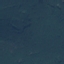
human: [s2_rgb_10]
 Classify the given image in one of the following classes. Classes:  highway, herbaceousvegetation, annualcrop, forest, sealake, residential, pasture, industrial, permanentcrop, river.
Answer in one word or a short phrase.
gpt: Forest